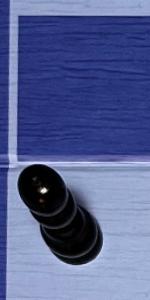
Label: Pawn_Black